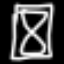
Label: hourglass